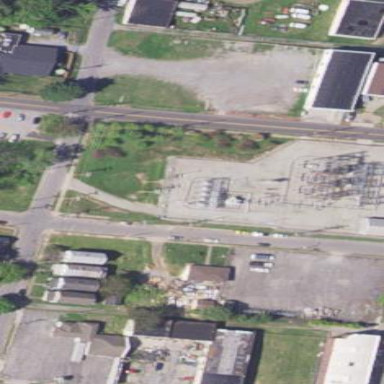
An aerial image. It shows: Distribution level power substation surrounded by fence.